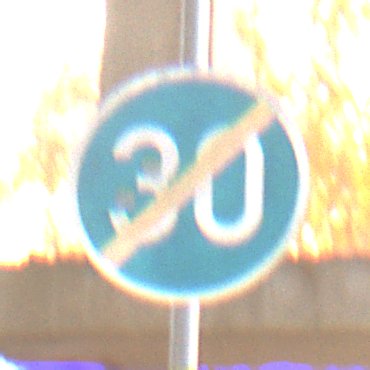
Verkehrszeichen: EndeMindestgeschwindigkeit
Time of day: SunriseSunset
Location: Roofed (Suburban)
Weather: Clear
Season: NotSpecified
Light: Natural